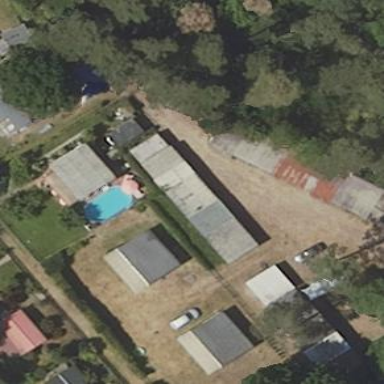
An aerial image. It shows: Group of garages.